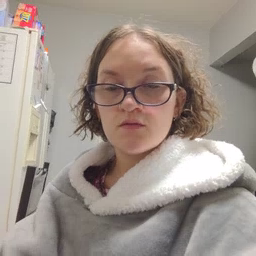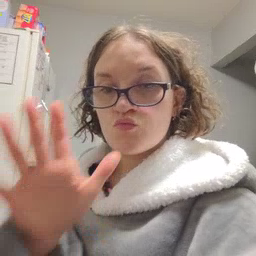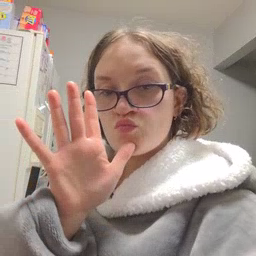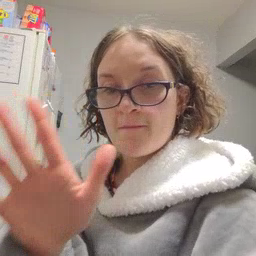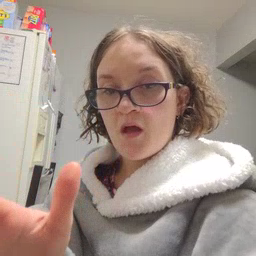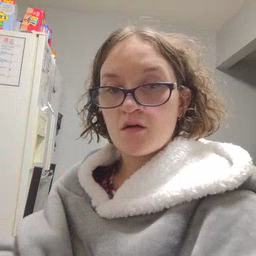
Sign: grandma